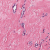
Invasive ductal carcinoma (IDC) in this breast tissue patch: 0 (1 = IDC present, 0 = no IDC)